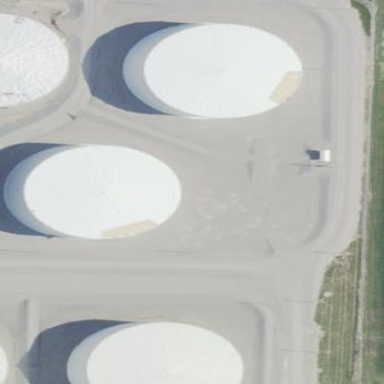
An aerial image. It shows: Storage tank building.